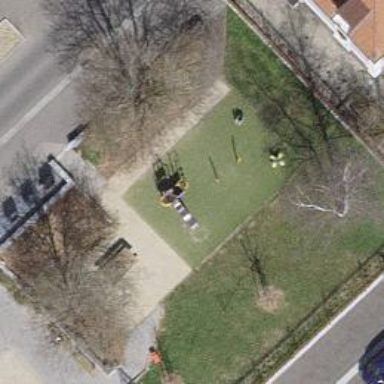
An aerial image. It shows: Playground area for leisure land.